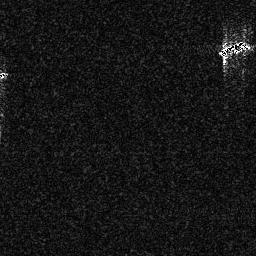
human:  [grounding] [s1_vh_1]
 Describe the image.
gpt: In the satellite image, there is  <ref>1 medium ship </ref> <box>[[84, 15, 97, 21, 0]]</box> located at top right.